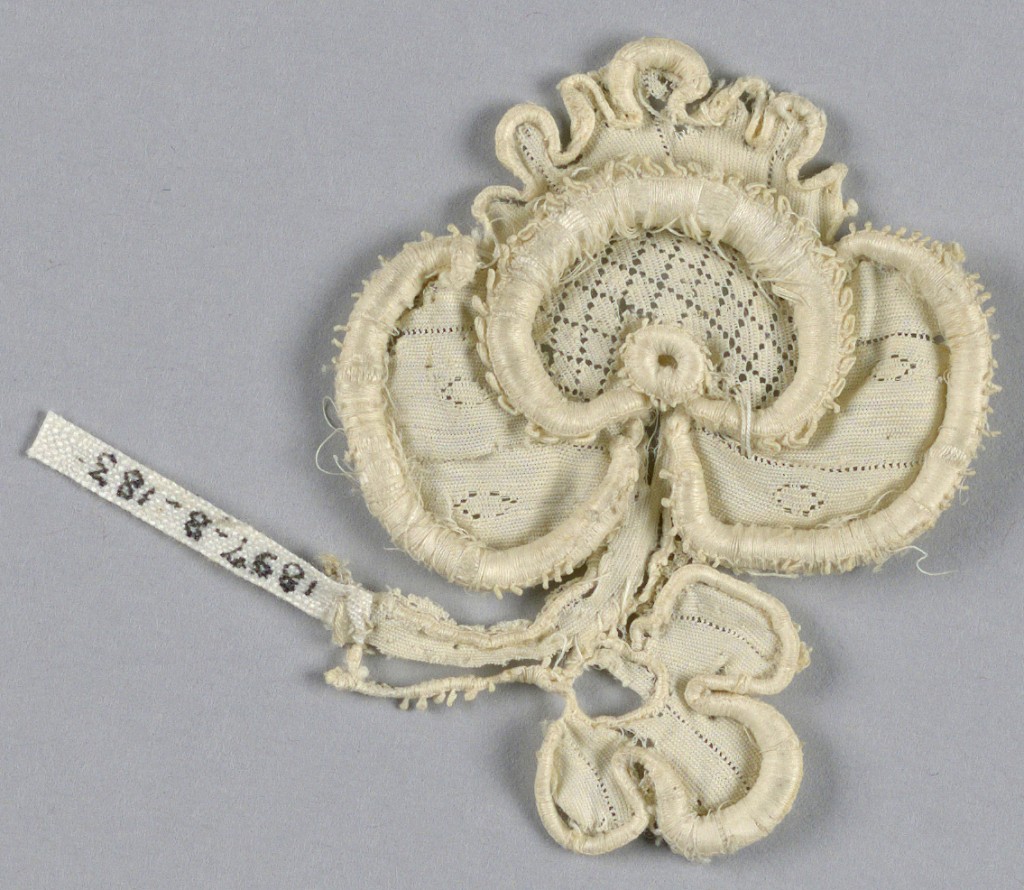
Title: Fragment
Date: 17th century
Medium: linen Technique: needle lace
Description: Fragment in a pattern of a trefoil blossom with a stem and trefoil bud. Center in a diamond diaper pattern. One petal scalloped.